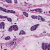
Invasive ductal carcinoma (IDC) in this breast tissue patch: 0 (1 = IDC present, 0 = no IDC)